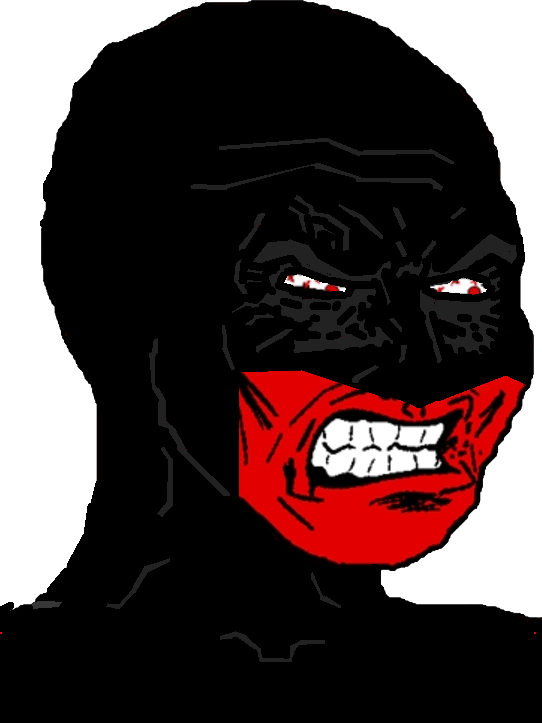
Label: 5_Rage